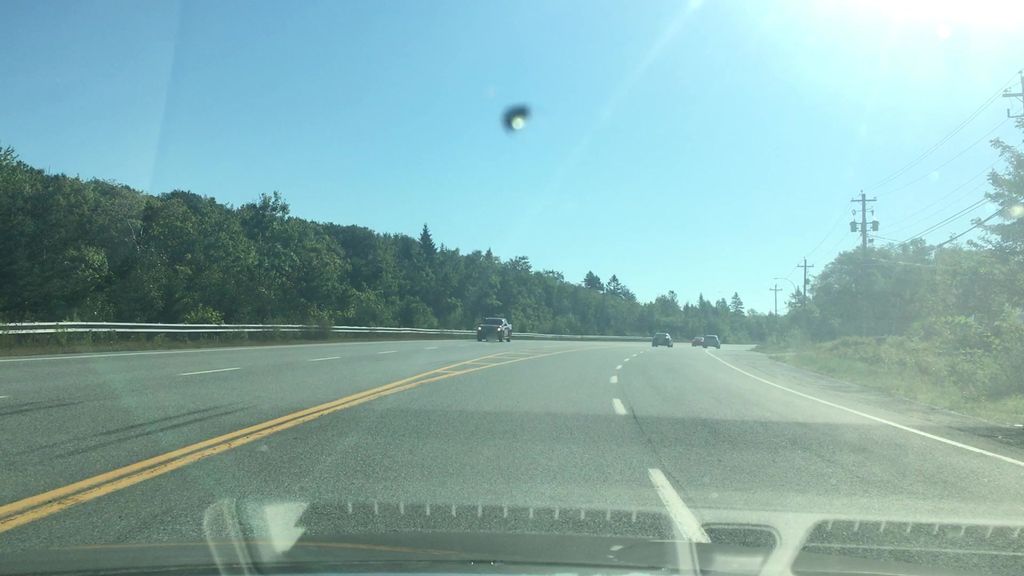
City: halifax